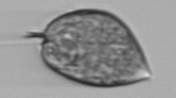
Label: Prorocentrum_micans